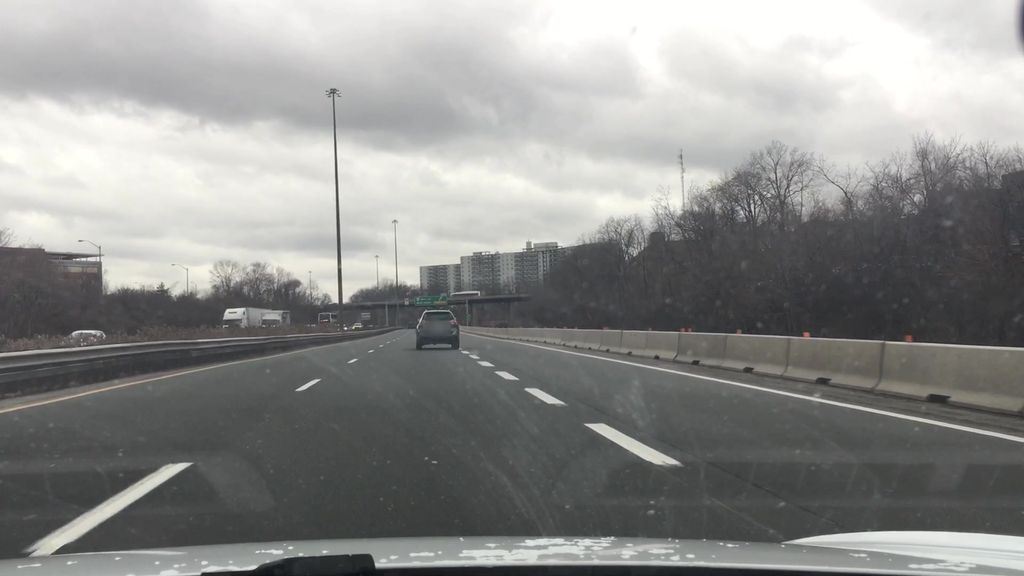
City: hamilton